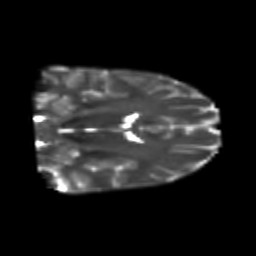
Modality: T2w
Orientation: coronal
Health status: healthy
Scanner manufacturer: philips
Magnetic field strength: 3 T
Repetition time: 6.964 s
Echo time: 0.092 s